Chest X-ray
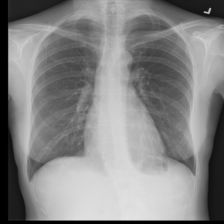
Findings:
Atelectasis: negative
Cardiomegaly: negative
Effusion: negative
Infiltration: negative
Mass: negative
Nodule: negative
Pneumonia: negative
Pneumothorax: negative
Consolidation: negative
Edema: negative
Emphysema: negative
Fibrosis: negative
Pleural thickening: negative
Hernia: negative